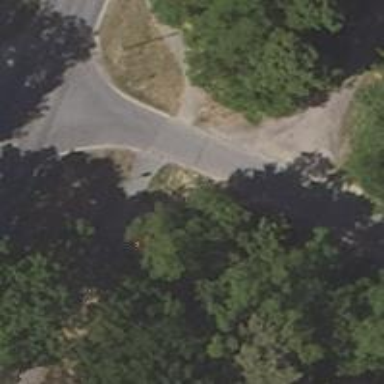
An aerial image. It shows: Unclassified road with asphalt surface.